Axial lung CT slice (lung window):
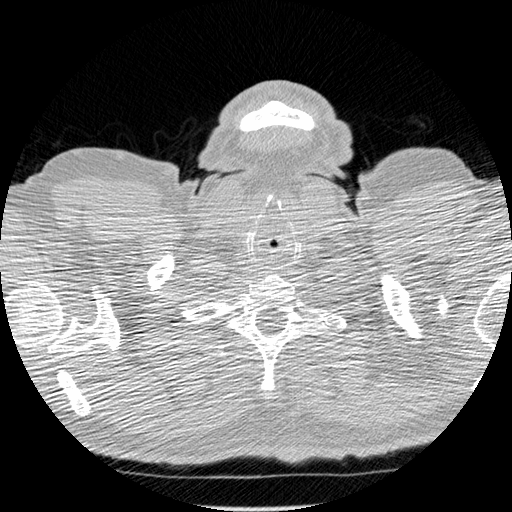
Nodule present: no